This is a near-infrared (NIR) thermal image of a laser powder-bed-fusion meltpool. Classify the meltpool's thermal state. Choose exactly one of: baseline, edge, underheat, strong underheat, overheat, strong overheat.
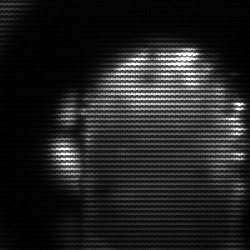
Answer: baseline